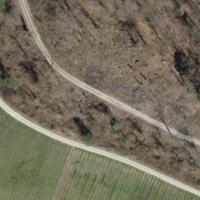
EUNIS habitat code: 41
Species observed at this site:
Sonchus asper